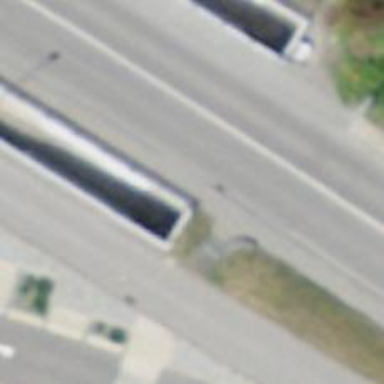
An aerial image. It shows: Footway tunnel with asphalt surface.